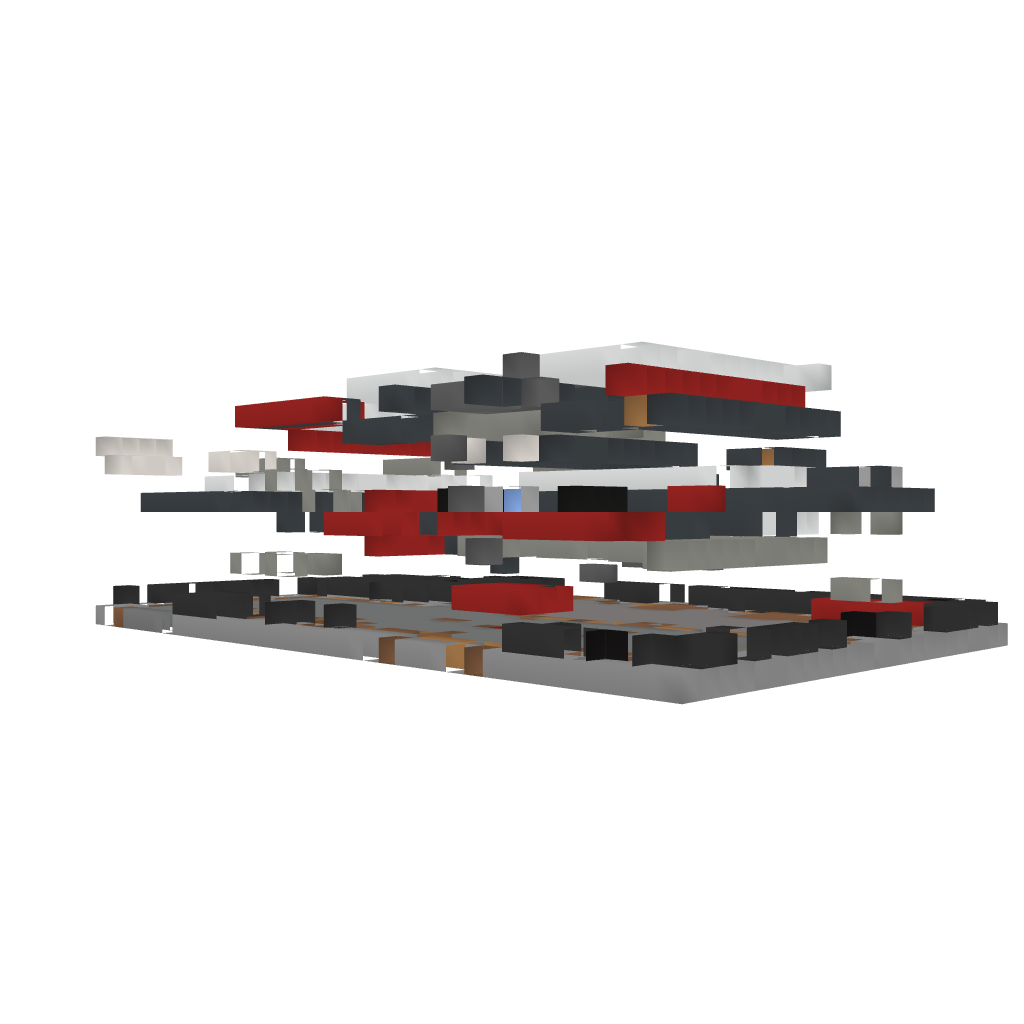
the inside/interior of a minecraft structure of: Ultra Modern Spawn By Areoki